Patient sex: F
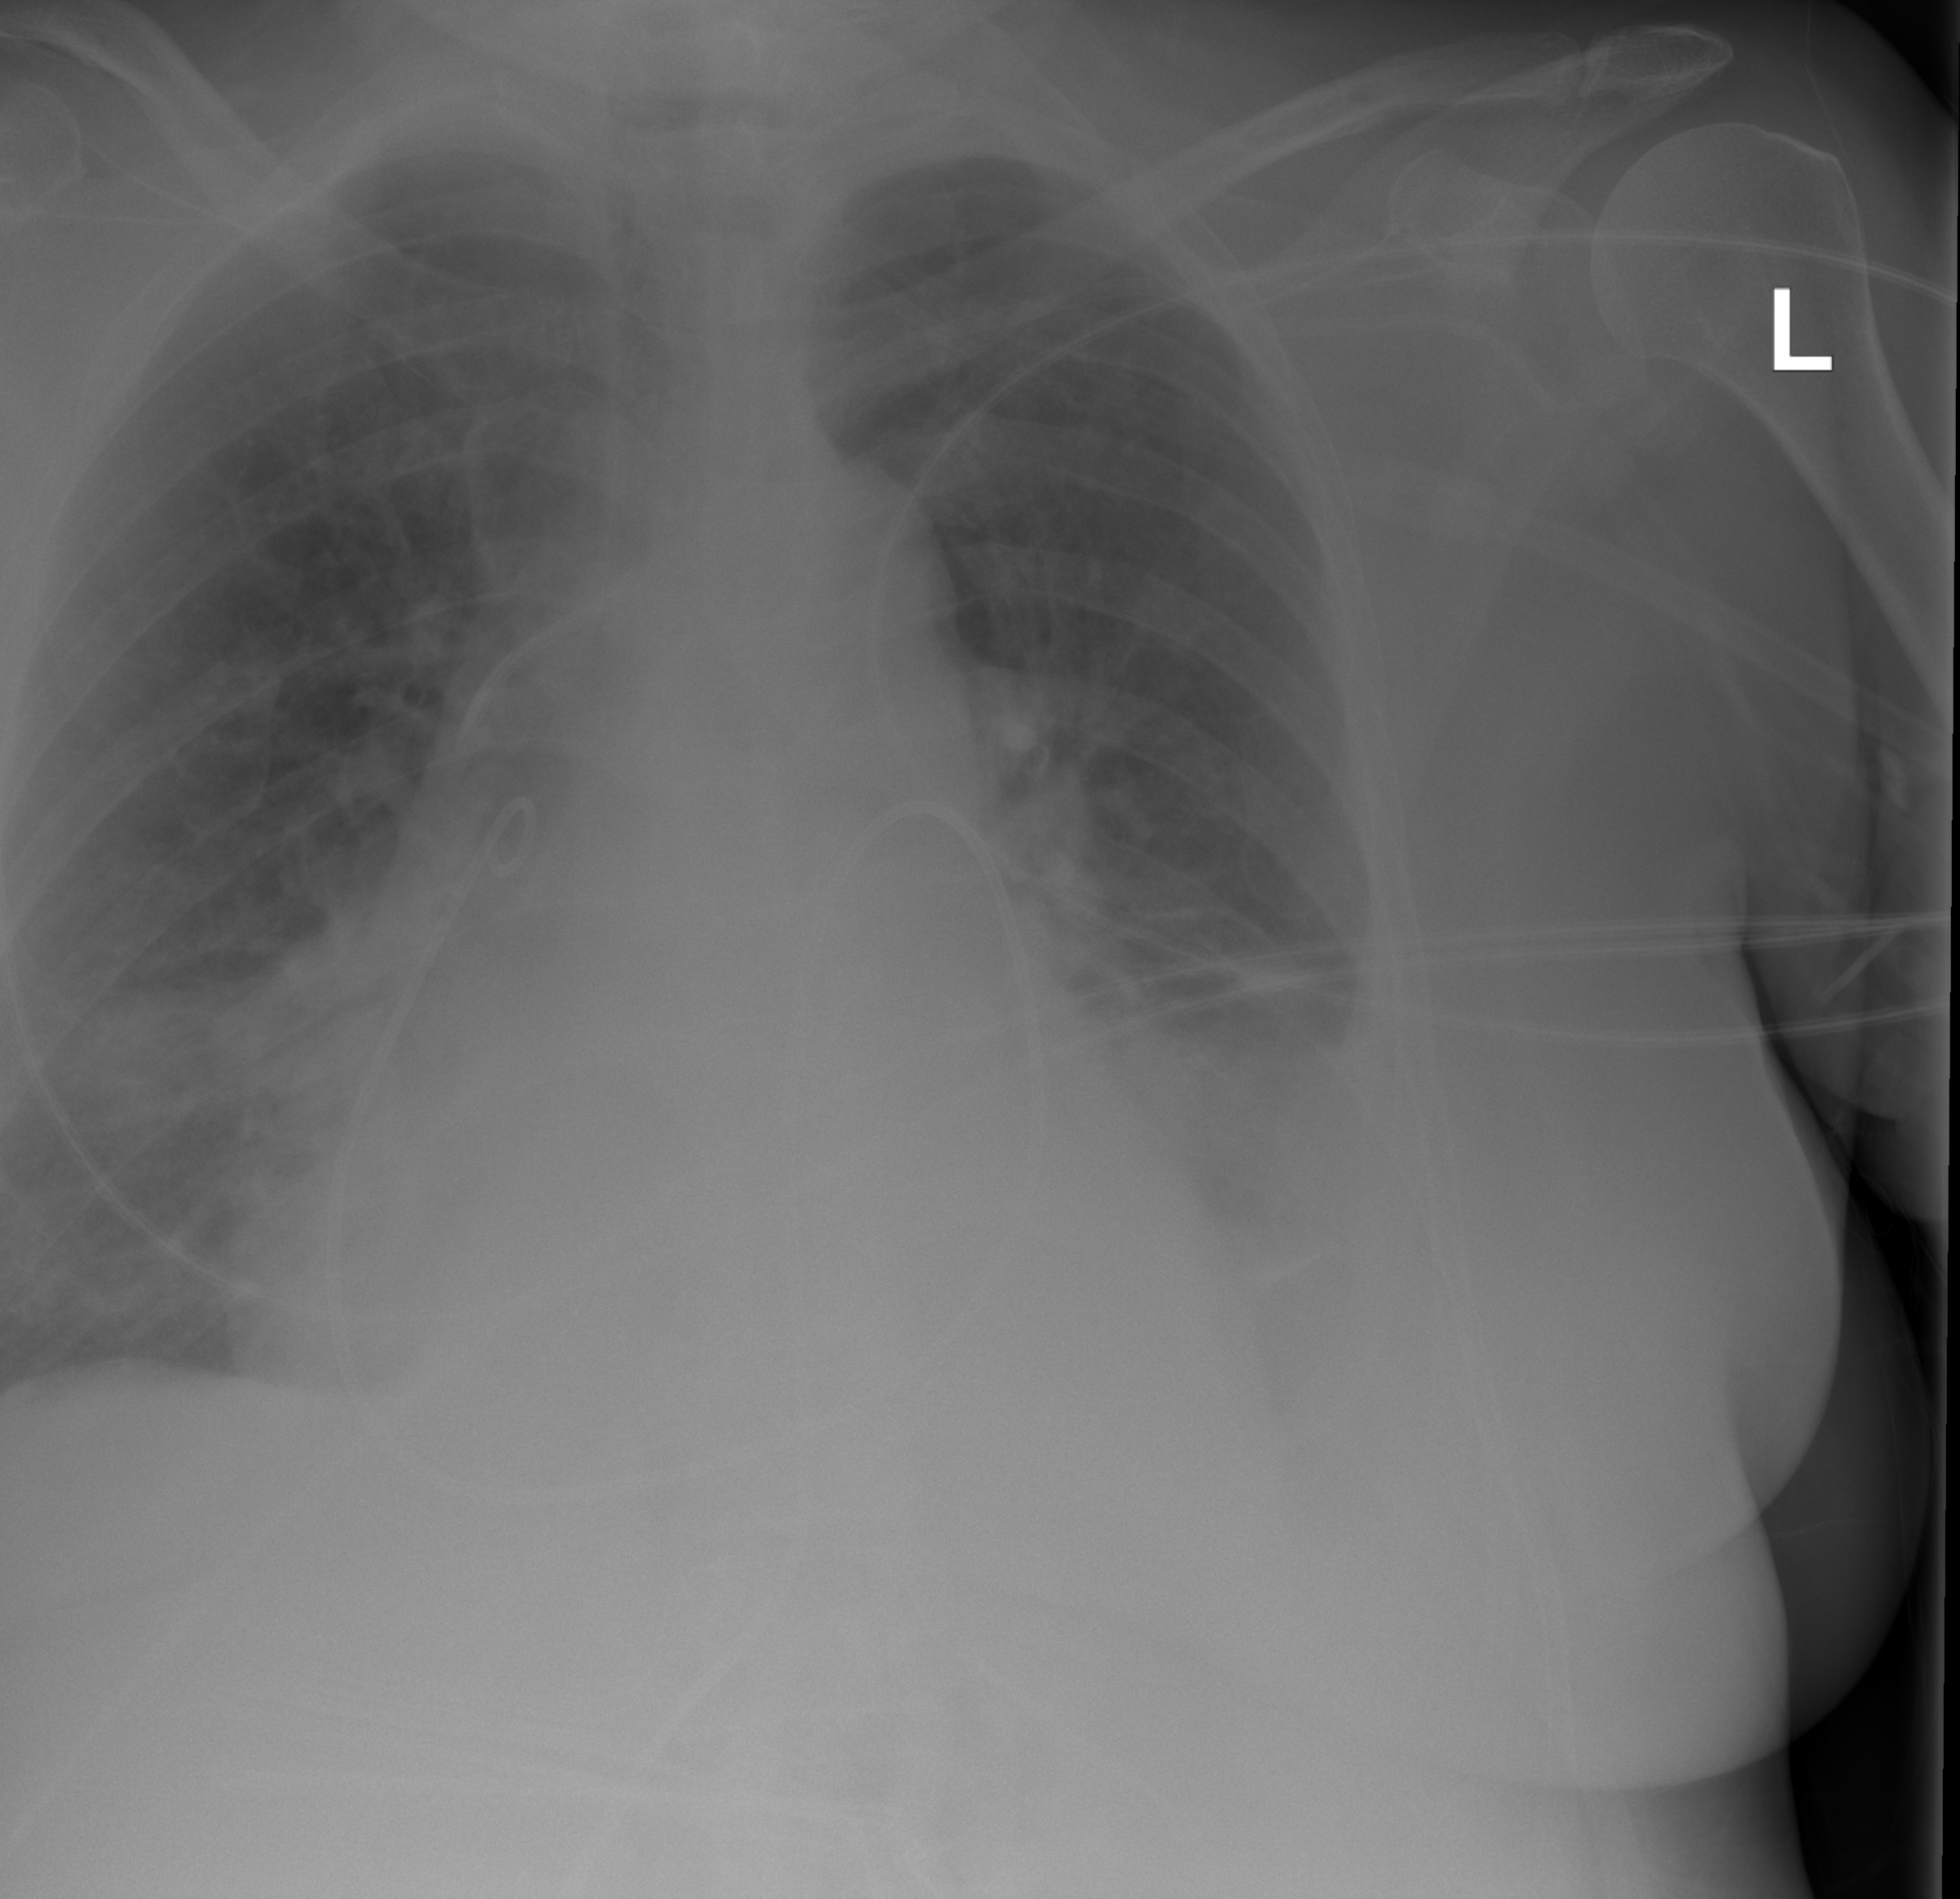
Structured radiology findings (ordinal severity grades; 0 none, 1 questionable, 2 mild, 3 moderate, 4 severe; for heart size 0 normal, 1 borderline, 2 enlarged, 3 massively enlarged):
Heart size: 2
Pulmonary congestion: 3
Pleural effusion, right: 2
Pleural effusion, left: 3
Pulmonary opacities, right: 0
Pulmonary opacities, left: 0
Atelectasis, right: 2
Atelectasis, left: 3